Question: I'm trying to do something like the attached image.

I thought this page would lead to the answer
> <URL>
or
> <URL>
but converting objC to swift is troublesome. I can easily draw my arrows but getting the NSString to rotate then translate is problematic. It does weird things like drawing off screen, wrong angles, etc.
I've tried this and variations
'''
CGContextSaveGState(context)
CGContextRotateCTM(context, dTheta[i])
CGContextTranslateCTM(context, -s.sizeWithAttributes(attributes).width / 2.0, -radiusY )
s.drawAtPoint(CGPoint(x: x + xOffset*0.0 , y: y + yOffset*0.0 ), withAttributes: attributes)
//s.drawAtPoint(CGPointMake(0, 0), withAttributes: attributes)
CGContextRestoreGState(context)
'''
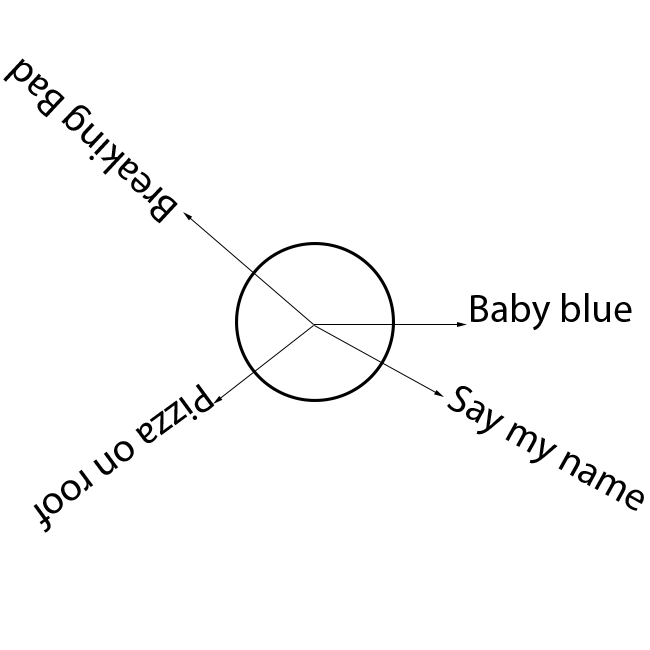
Answer: Think about what you want to do: draw a string some distance from the center of the circle, rotated about the center of the circle. So, it'd be handy to think of the center of the circle as the origin. I'd do the following:
1. Translate the CTM so that the origin is at the center of the circle.
2. Rotate to the correct angle.
3. Draw the string at {d, 0} (where d is the distance from the center where the text should start.